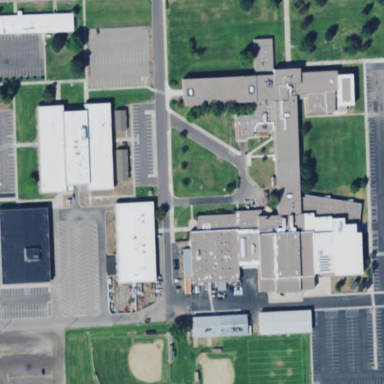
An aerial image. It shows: School.